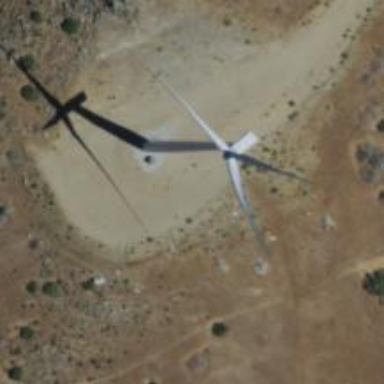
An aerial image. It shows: Wind generator using wind turbines of horizontal axis.